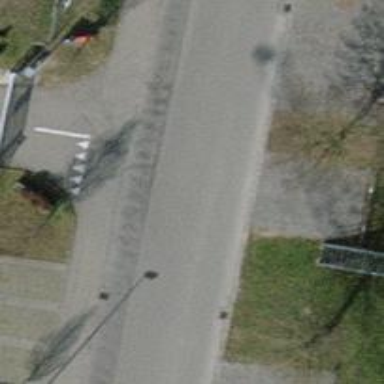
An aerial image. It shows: Residential road with asphalt surface. There is sidewalk on the left side.